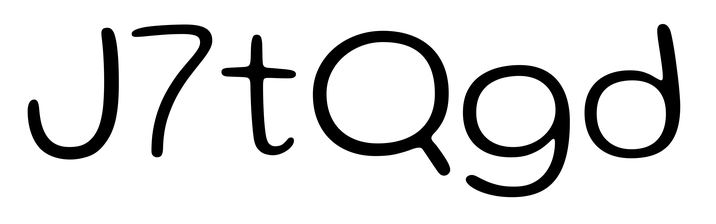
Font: Gluten_ExtraLight